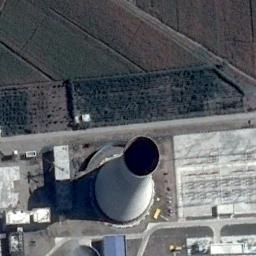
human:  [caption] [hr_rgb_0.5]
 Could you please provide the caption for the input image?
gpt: Many buildings of different shapes and sizes are beside the thermal power station .

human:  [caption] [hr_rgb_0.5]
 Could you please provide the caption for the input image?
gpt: The thermal power station is on the bare land next to some trees .

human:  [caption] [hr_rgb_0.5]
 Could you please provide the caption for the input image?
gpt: There is a factory building in the thermal power station, A cooling tower, and a large green area next to it .

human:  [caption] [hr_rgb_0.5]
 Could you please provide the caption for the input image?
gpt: There are some buildings and a chimney on the thermal power station .

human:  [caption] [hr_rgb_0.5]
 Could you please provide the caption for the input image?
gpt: There are three thermal power stations, and two of them are emitting heavy smoke .